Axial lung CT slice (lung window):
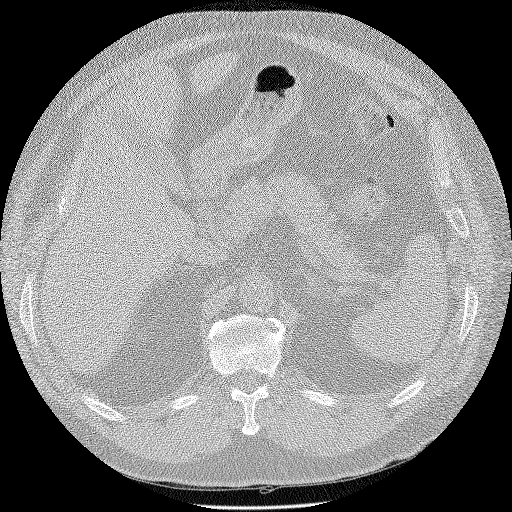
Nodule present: no